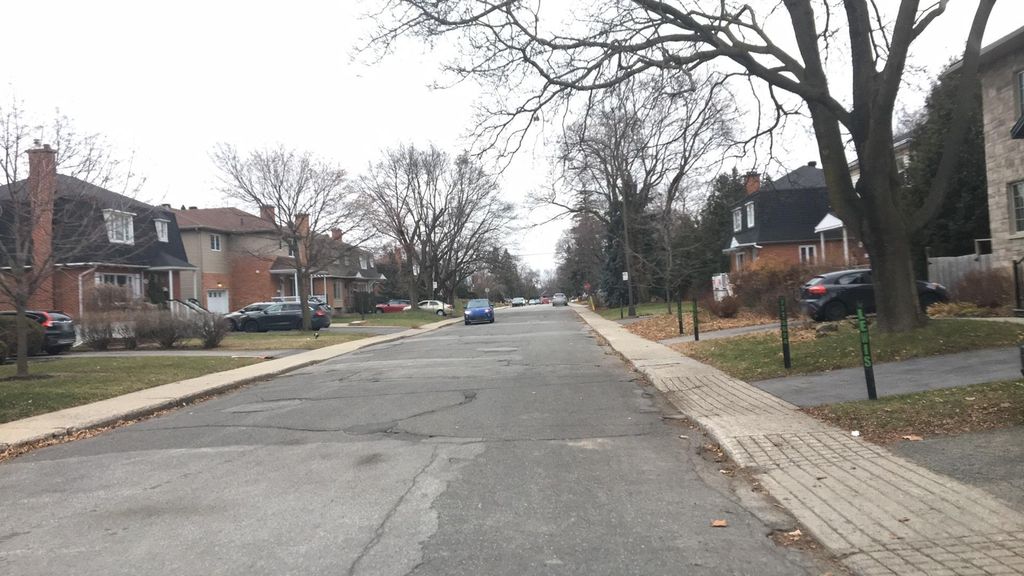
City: montreal